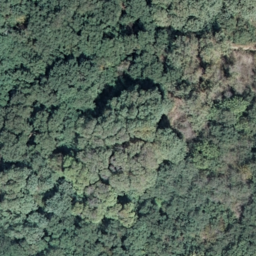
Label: forest